三年级 · 算术
列坚式计算．（共 12 分）

$180+150=\quad 750+160=\quad 520+290=$

$320-110=\quad 850-570=\quad 650-380=$
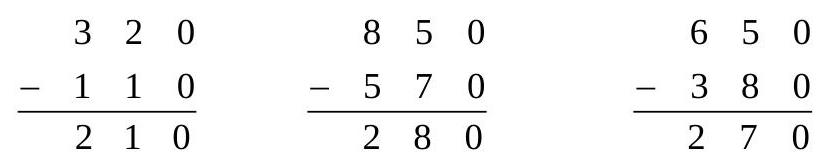
答案: $330 ; 910 ; 810 ;$

$210 ; 280 ; 270$
【详解】 $180+150=330 \quad 750+160=910 \quad 520+290=810$

|  | 8 0 |  | 5 | 0 |  | 5 | 20 |
| :---: | :---: | :---: | :---: | :---: | :---: | :---: | :---: |
| +1 | 5 0 | + | 6 | 0 | + | 2 | 90 |
| 3 | 30 |  | 1 | 0 |  | 8 | 10 |

$320-110=210 \quad 850-570=280 \quad 650-380=270$